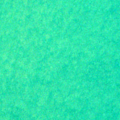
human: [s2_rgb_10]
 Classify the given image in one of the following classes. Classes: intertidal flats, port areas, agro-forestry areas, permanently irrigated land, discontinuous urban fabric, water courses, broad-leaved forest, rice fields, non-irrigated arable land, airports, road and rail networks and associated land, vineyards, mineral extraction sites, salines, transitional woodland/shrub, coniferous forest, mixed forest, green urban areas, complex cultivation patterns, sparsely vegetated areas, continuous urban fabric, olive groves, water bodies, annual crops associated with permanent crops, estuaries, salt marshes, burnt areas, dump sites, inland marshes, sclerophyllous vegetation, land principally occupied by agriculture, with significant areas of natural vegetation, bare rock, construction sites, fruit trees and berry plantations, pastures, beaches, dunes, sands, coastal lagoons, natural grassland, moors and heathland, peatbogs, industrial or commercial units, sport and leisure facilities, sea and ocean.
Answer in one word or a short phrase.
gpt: sea and ocean